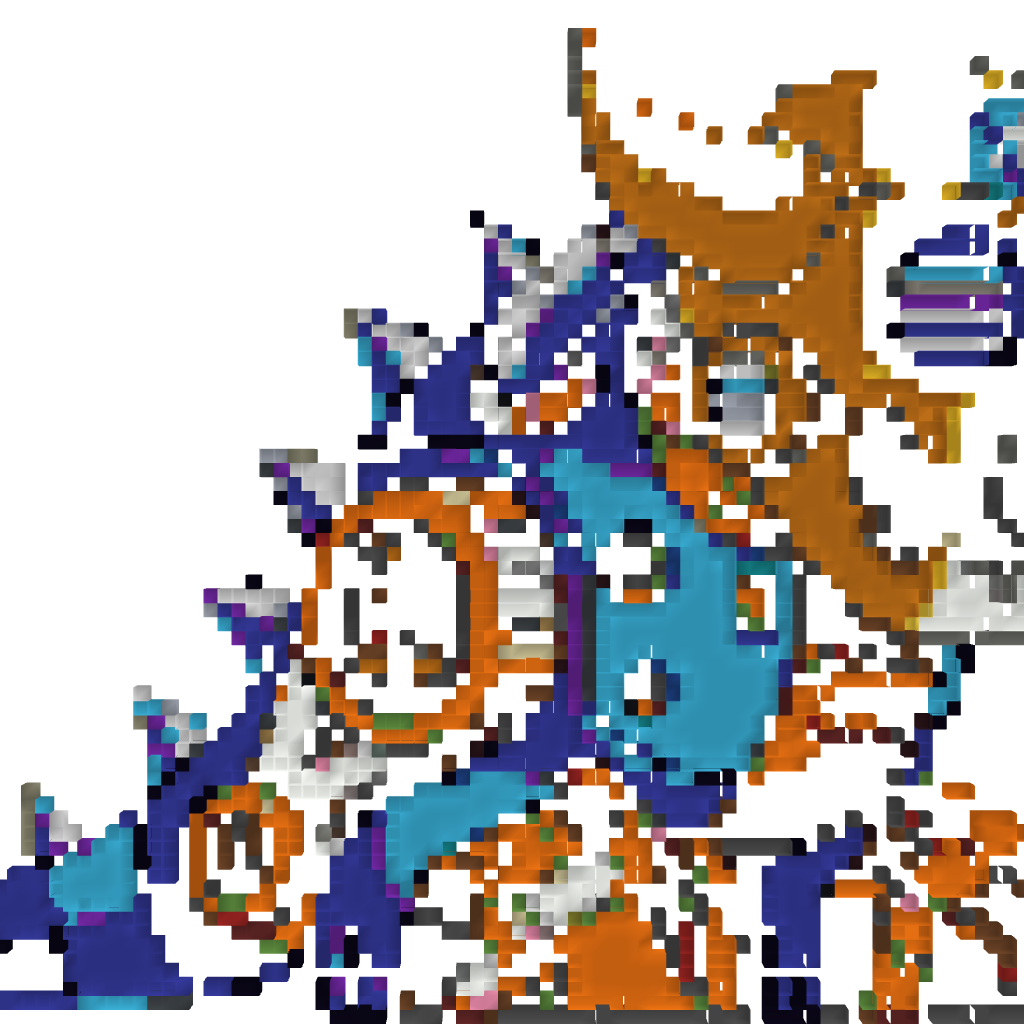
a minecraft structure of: Wily Machine #9 Small Version (ErnieCIII)